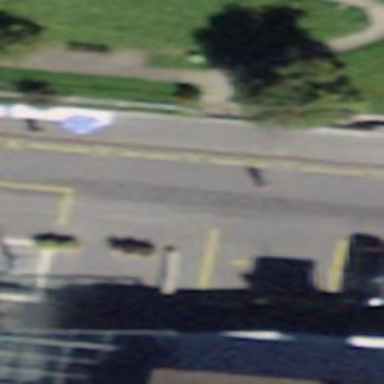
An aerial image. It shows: Taxi stand.